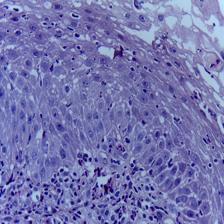
Diagnosis: Normal